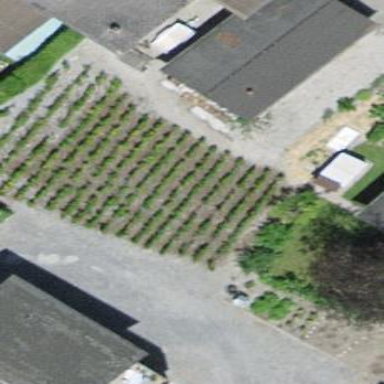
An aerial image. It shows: Vineyard.